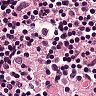
Metastatic tissue present: no